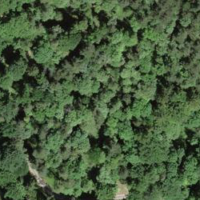
EUNIS habitat code: 41
Species observed at this site:
Araschnia levana
Argynnis paphia
Melittis melissophyllum
Pieris napi